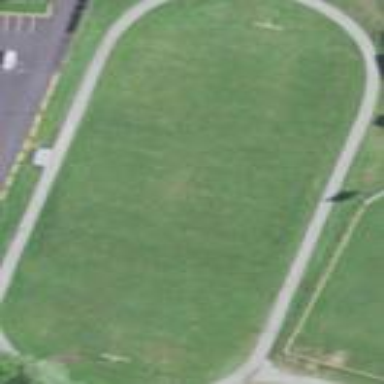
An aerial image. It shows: Pitch for American football.